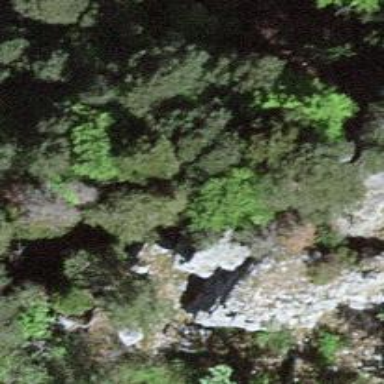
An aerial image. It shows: Natural cliff.